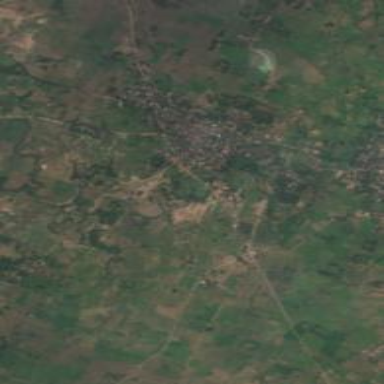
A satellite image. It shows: Village area.